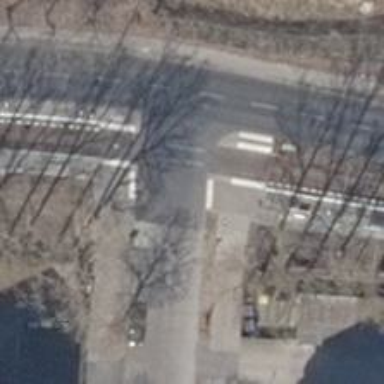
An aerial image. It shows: Tram level crossing on the railway.